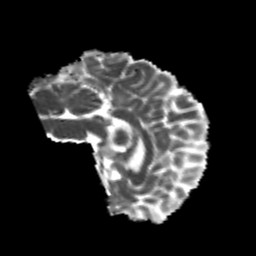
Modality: MD
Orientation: sagittal
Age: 23
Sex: male
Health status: healthy
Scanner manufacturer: philips
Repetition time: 7.391 s
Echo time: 0.08599 s